Group 1:
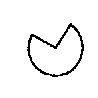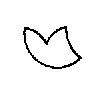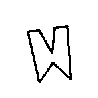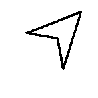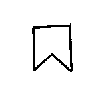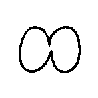
Group 2:
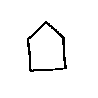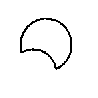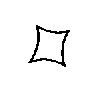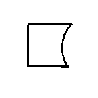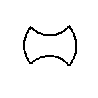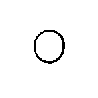
Rule separating the two groups: Shape with a reflex corner vs. shape without a reflex corner.
Concepts: acute, angle, indentation, notch
Comments: All examples in this Bongard Problem are outlines of shapes.
Author: Mikhail M. Bongard
Reference: M. M. Bongard, Pattern Recognition, Spartan Books, 1970, p. 219.